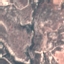
Land use / land cover class: HerbaceousVegetation